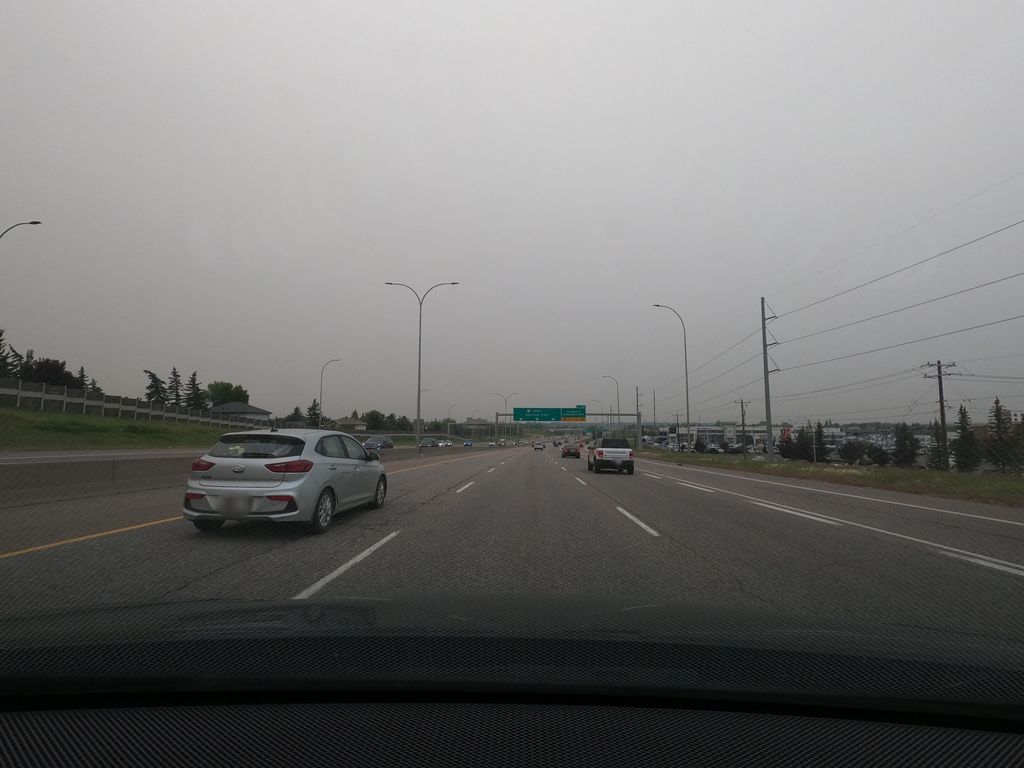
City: calgary